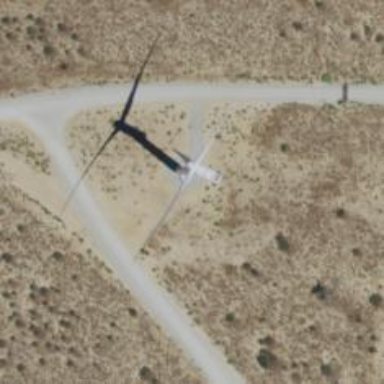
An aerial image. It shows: Wind generator of the horizontal axis type made by Vestas.